Field crop: maize
Growth stage: 2
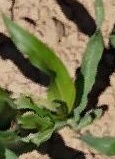
Species: maize